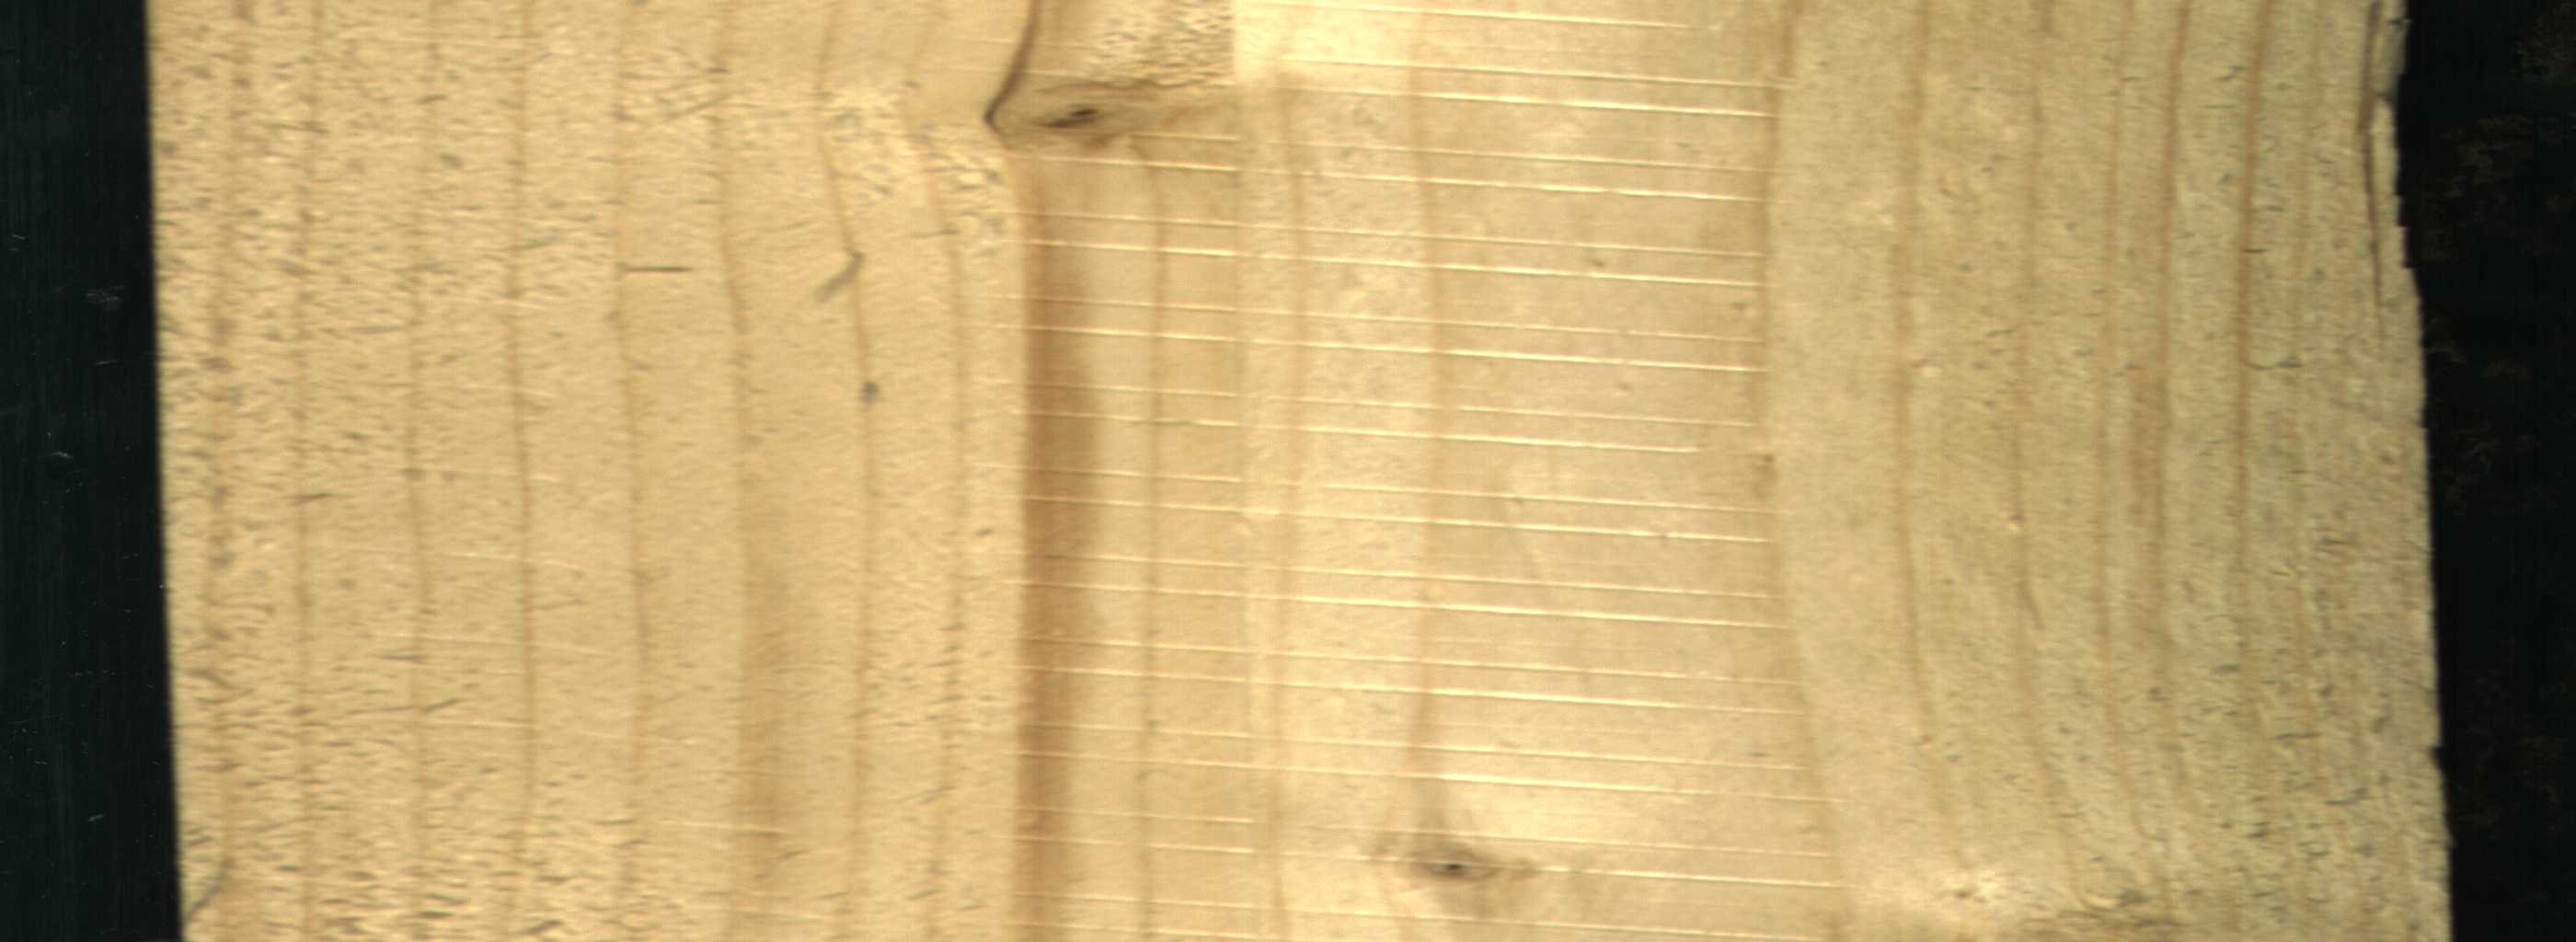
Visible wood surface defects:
Live_Knot